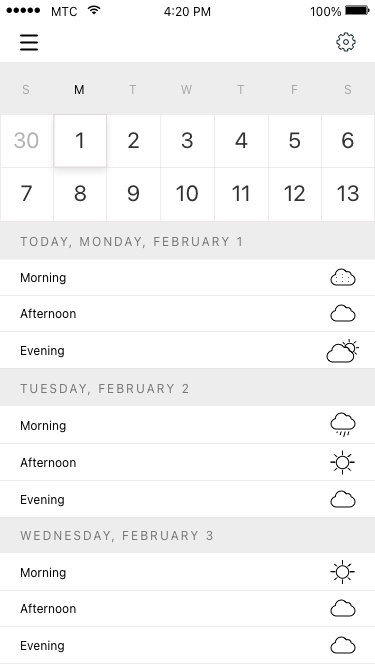
Text in this UI design:
30
13
12
11
10
9
8
7
6
5
4
3
2
1
s
f
t
w
t
m
s